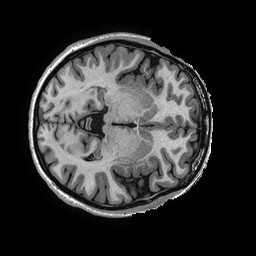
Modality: T1w
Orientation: axial
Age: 26
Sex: female
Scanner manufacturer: ge
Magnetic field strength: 3 T
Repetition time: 0.006952 s
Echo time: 0.00292 s